Interaction volume radius: 10 \u00c5
Interaction volume height: 20 \u00c5
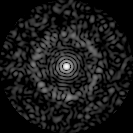
Disorder parameter: 0.8481